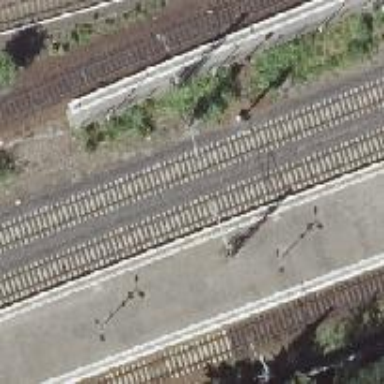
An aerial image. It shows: Platform edge at railway station.